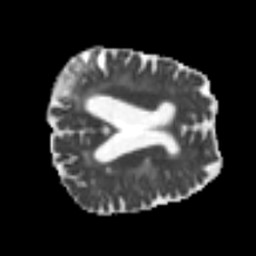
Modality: MD
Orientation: axial
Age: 66
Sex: female
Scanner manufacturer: siemens
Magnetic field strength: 3 T
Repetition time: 4.999 s
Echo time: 0.07946 s